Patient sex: F
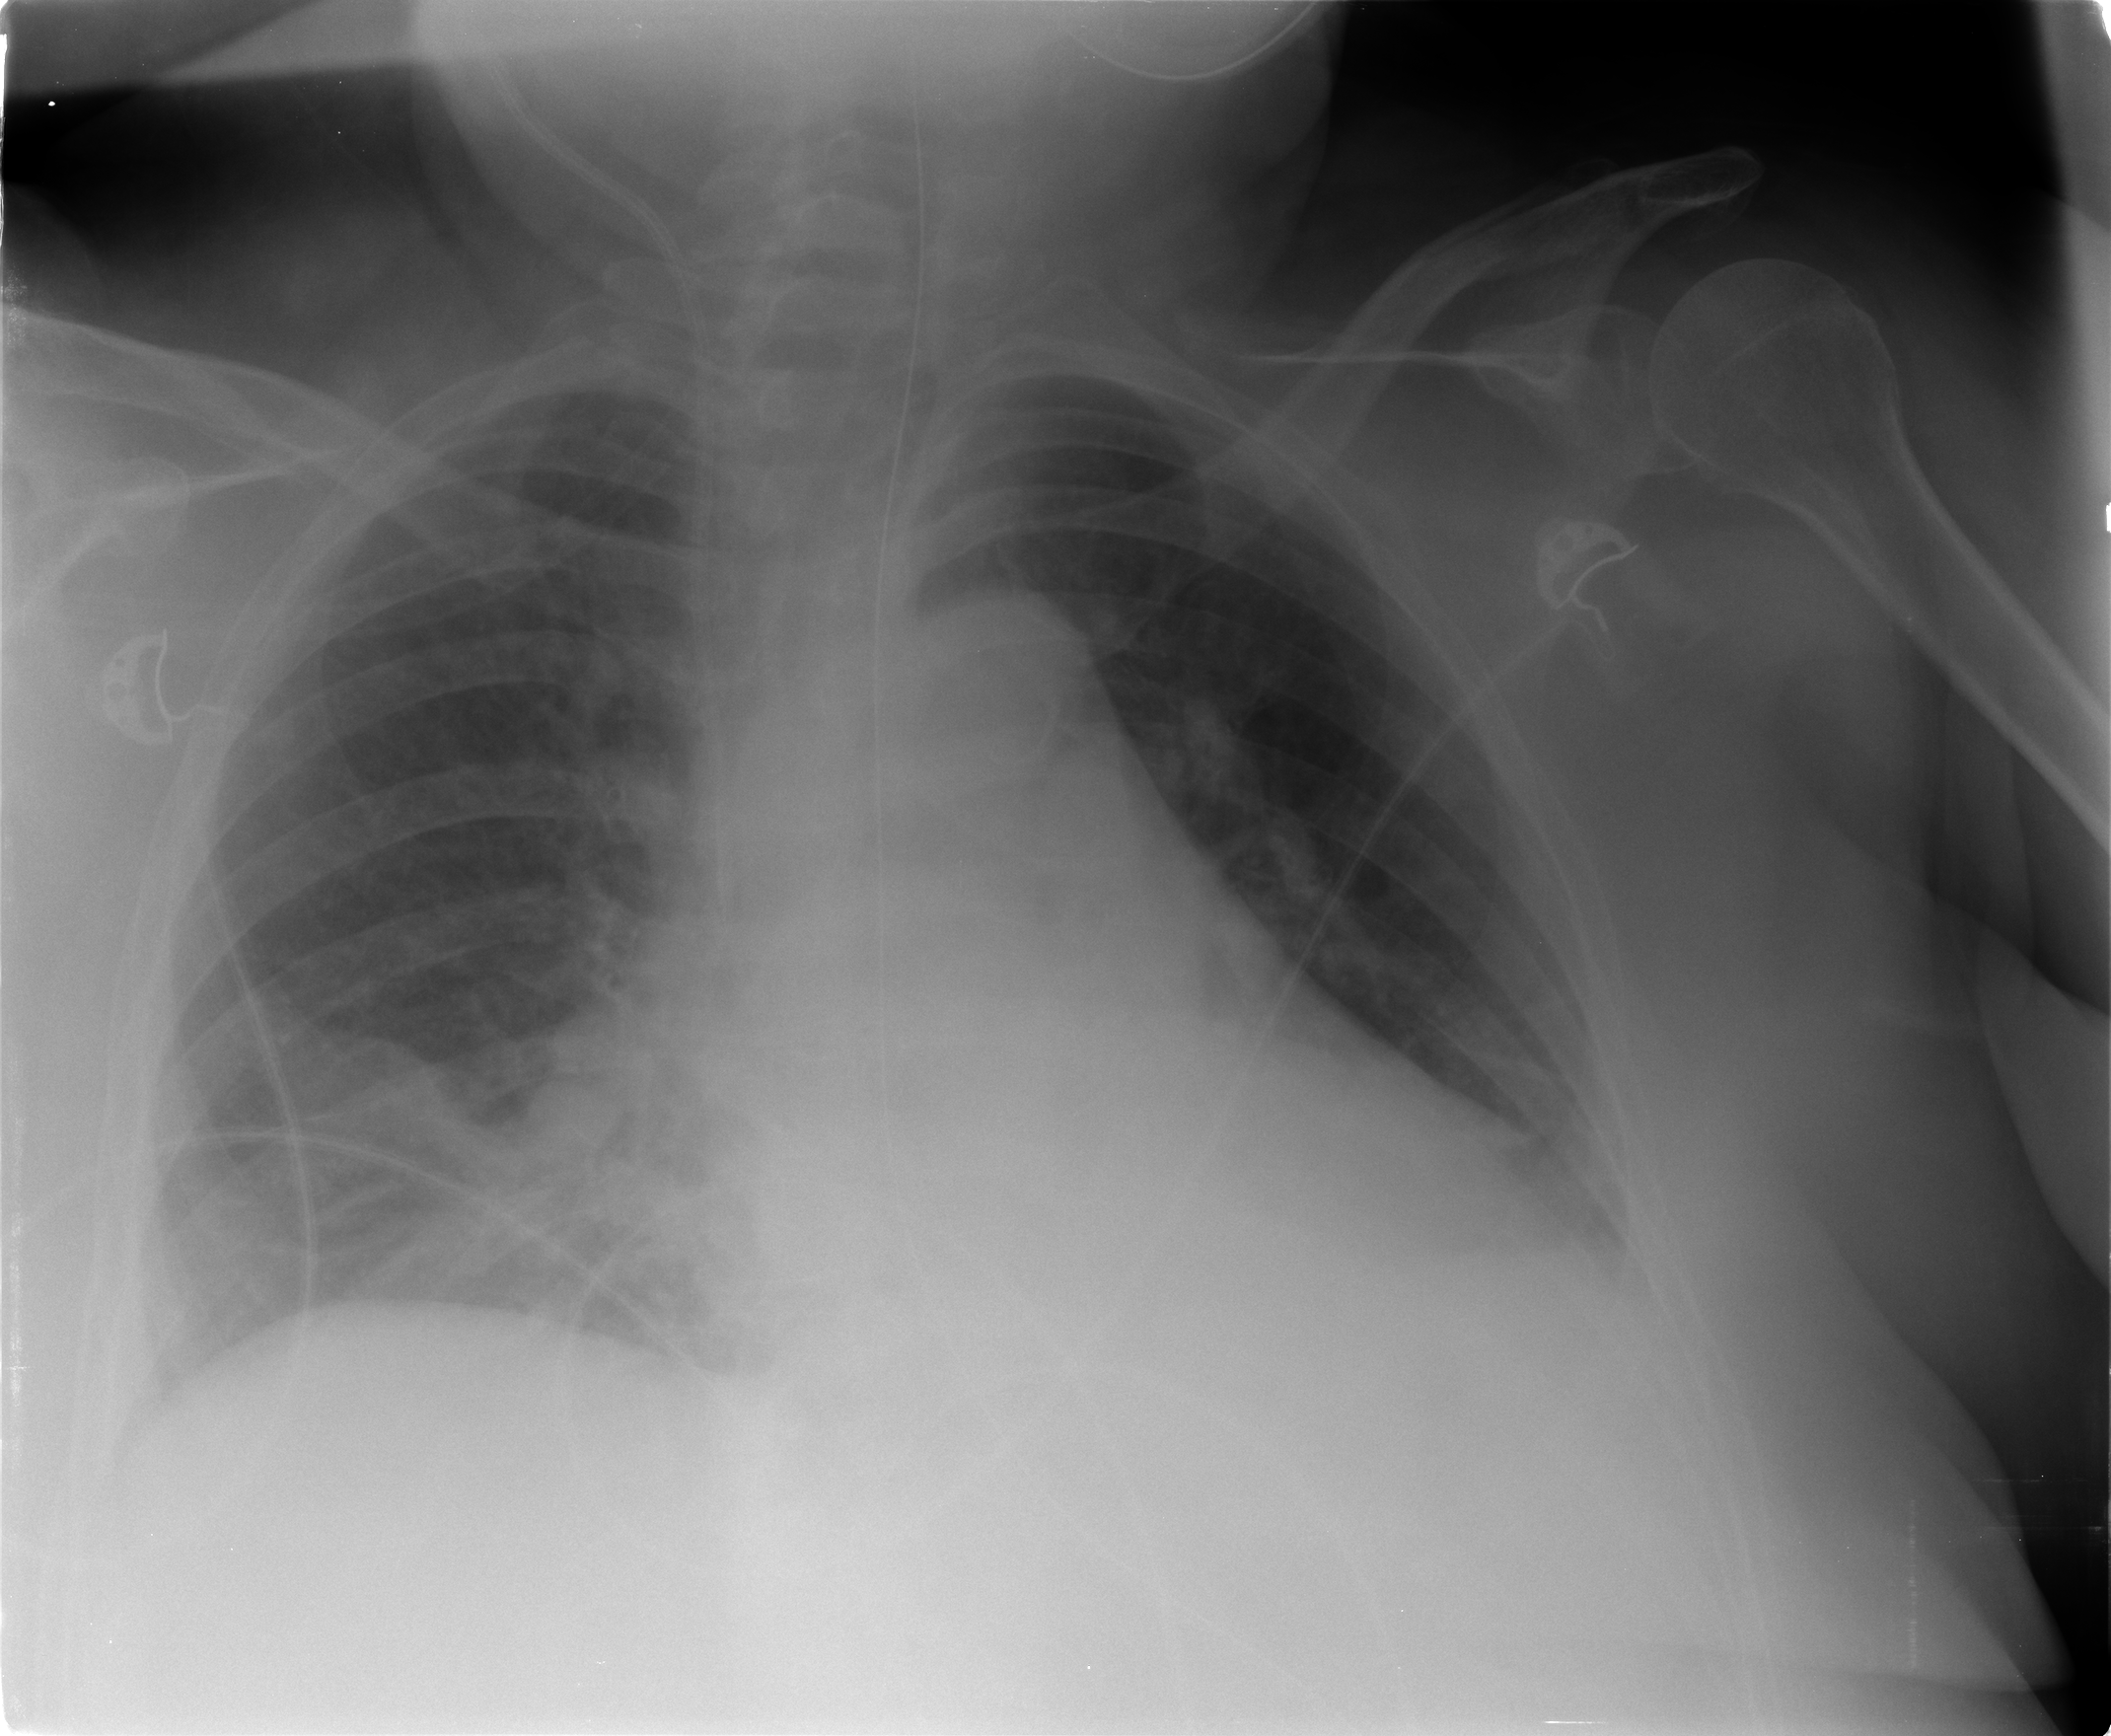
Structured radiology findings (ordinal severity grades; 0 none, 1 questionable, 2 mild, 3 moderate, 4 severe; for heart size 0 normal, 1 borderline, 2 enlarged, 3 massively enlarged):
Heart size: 2
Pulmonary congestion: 2
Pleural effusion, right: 0
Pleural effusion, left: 2
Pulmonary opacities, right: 2
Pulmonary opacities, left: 1
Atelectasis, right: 2
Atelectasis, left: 2